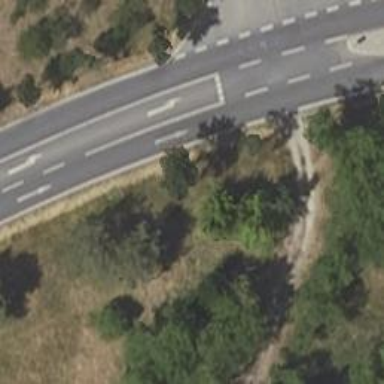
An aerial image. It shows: Asphalt tertiary road without sidewalk.